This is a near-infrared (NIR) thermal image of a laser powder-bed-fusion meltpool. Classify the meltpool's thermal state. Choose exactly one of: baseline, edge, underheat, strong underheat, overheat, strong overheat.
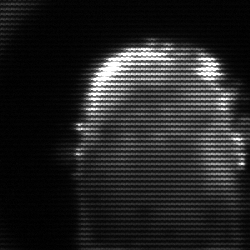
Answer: baseline